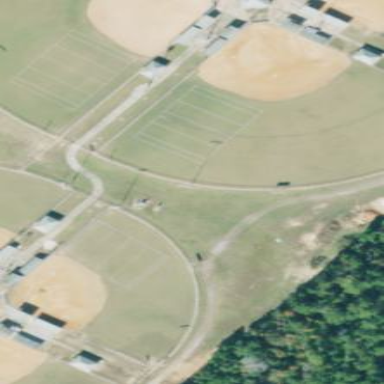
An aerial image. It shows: Baseball pitch for leisure land.